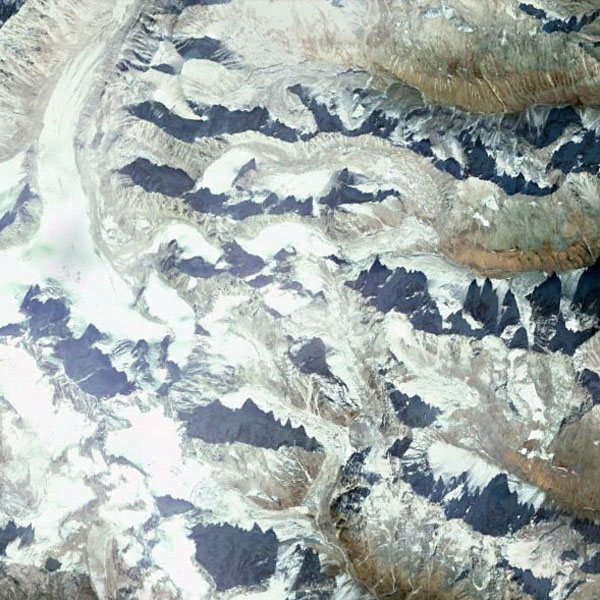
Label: Mountain